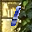
Label: 1